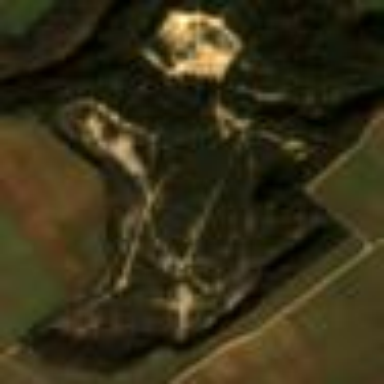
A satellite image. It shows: Motocross raceway with gravel surface.